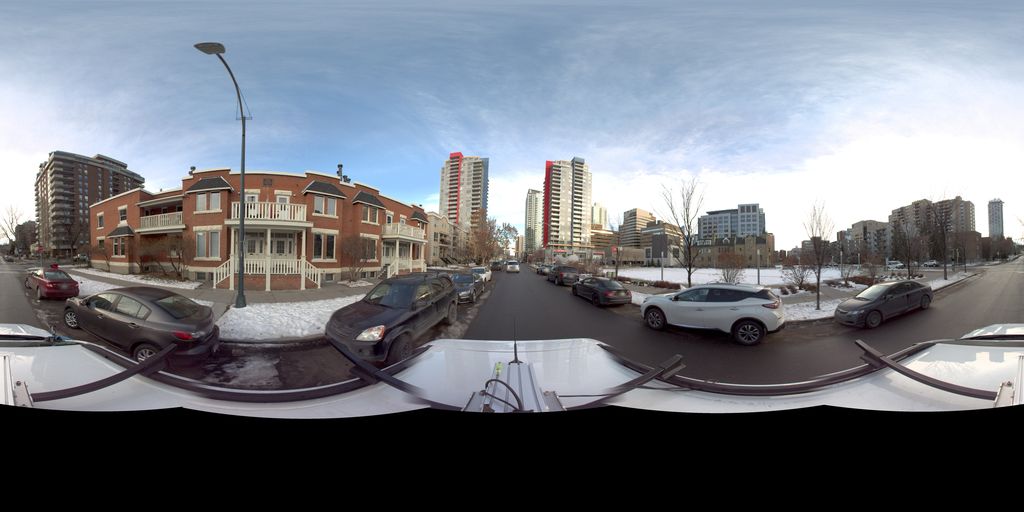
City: calgary